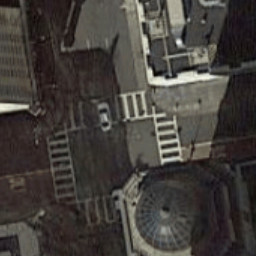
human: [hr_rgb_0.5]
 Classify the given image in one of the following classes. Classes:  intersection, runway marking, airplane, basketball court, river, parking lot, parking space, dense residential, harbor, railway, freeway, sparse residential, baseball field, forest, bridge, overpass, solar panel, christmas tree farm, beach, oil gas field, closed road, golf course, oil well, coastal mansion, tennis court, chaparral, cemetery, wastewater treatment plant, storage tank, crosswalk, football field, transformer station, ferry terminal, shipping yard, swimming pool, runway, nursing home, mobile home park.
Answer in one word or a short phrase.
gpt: crosswalk